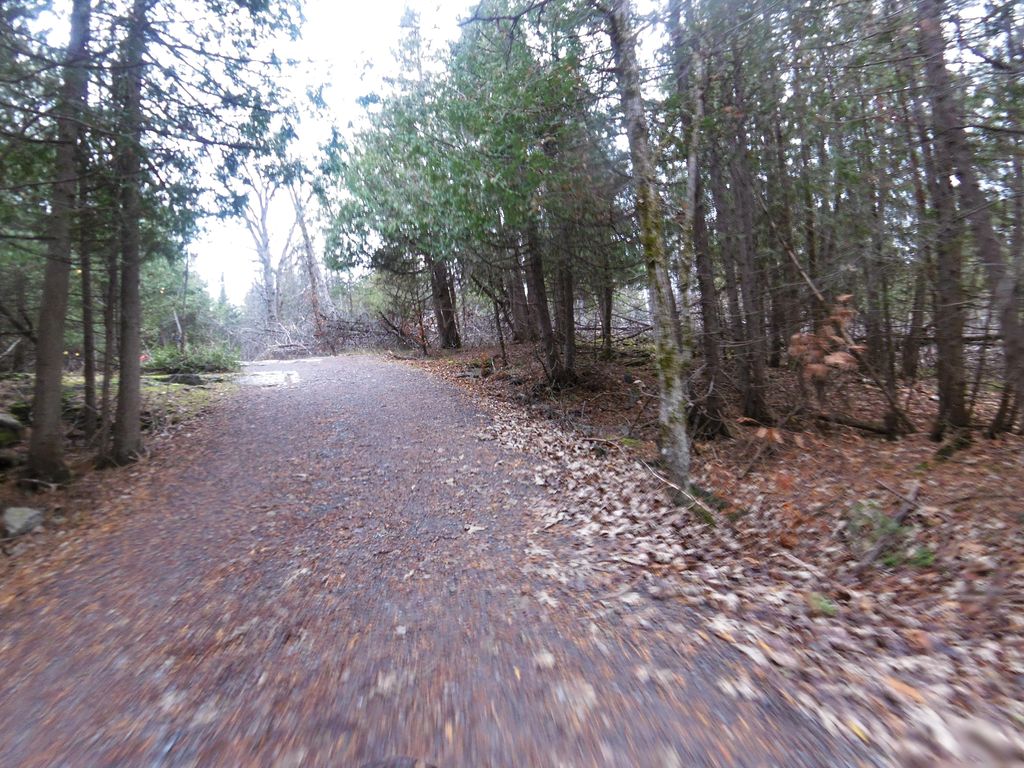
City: ottawa-gatineau